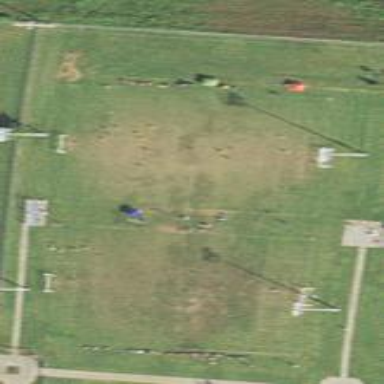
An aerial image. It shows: Grass pitch designated for soccer.